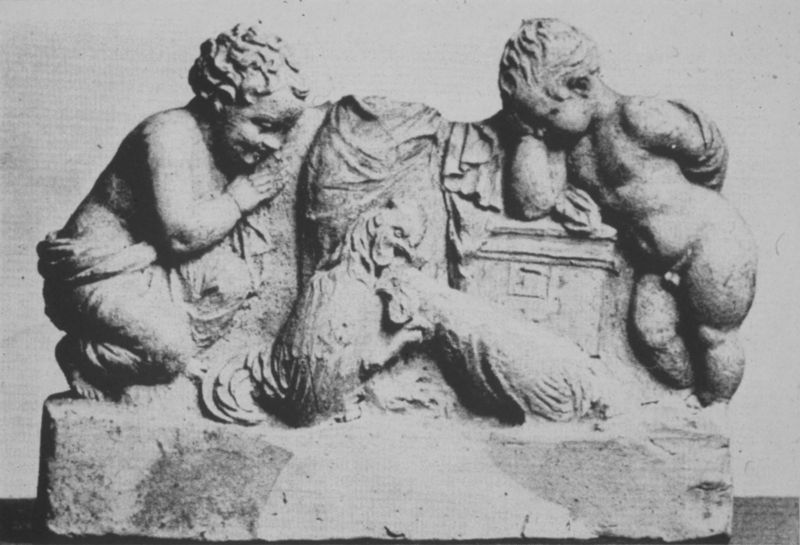
Titel: Hahnenkampfrelief
Institution: Baltimore, Art Gallery
Schlagwörter: nackt, umhang, blick, hund, tiere, tuch, sockel, stein, schauen, kind, locken, kinder, engel, putte, skulptur, lächeln, relief, beobachten, jungen, baby, inschrift, korb, betrachtung, ellenbogen, foto, fotografie, photographie, lachen, spiel, schwarzweiß, kiste, lustig, betrachten, photo, antik, aufgestützt, hahn, huhn, zuschauen, putten, schafe, römisch, hühner, photografie, zwei kinder, belustigt